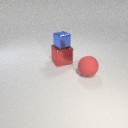
large red metal cube to the left of large red rubber sphere